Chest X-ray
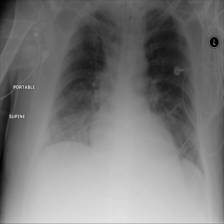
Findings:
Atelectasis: negative
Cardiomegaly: negative
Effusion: negative
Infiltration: positive
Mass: negative
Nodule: negative
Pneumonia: negative
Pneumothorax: negative
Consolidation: negative
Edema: positive
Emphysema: negative
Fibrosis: negative
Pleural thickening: negative
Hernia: negative